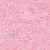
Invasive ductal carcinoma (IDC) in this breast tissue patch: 0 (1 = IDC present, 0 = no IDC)